Interaction volume radius: 10 \u00c5
Interaction volume height: 20 \u00c5
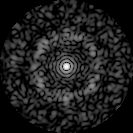
Disorder parameter: 0.8208